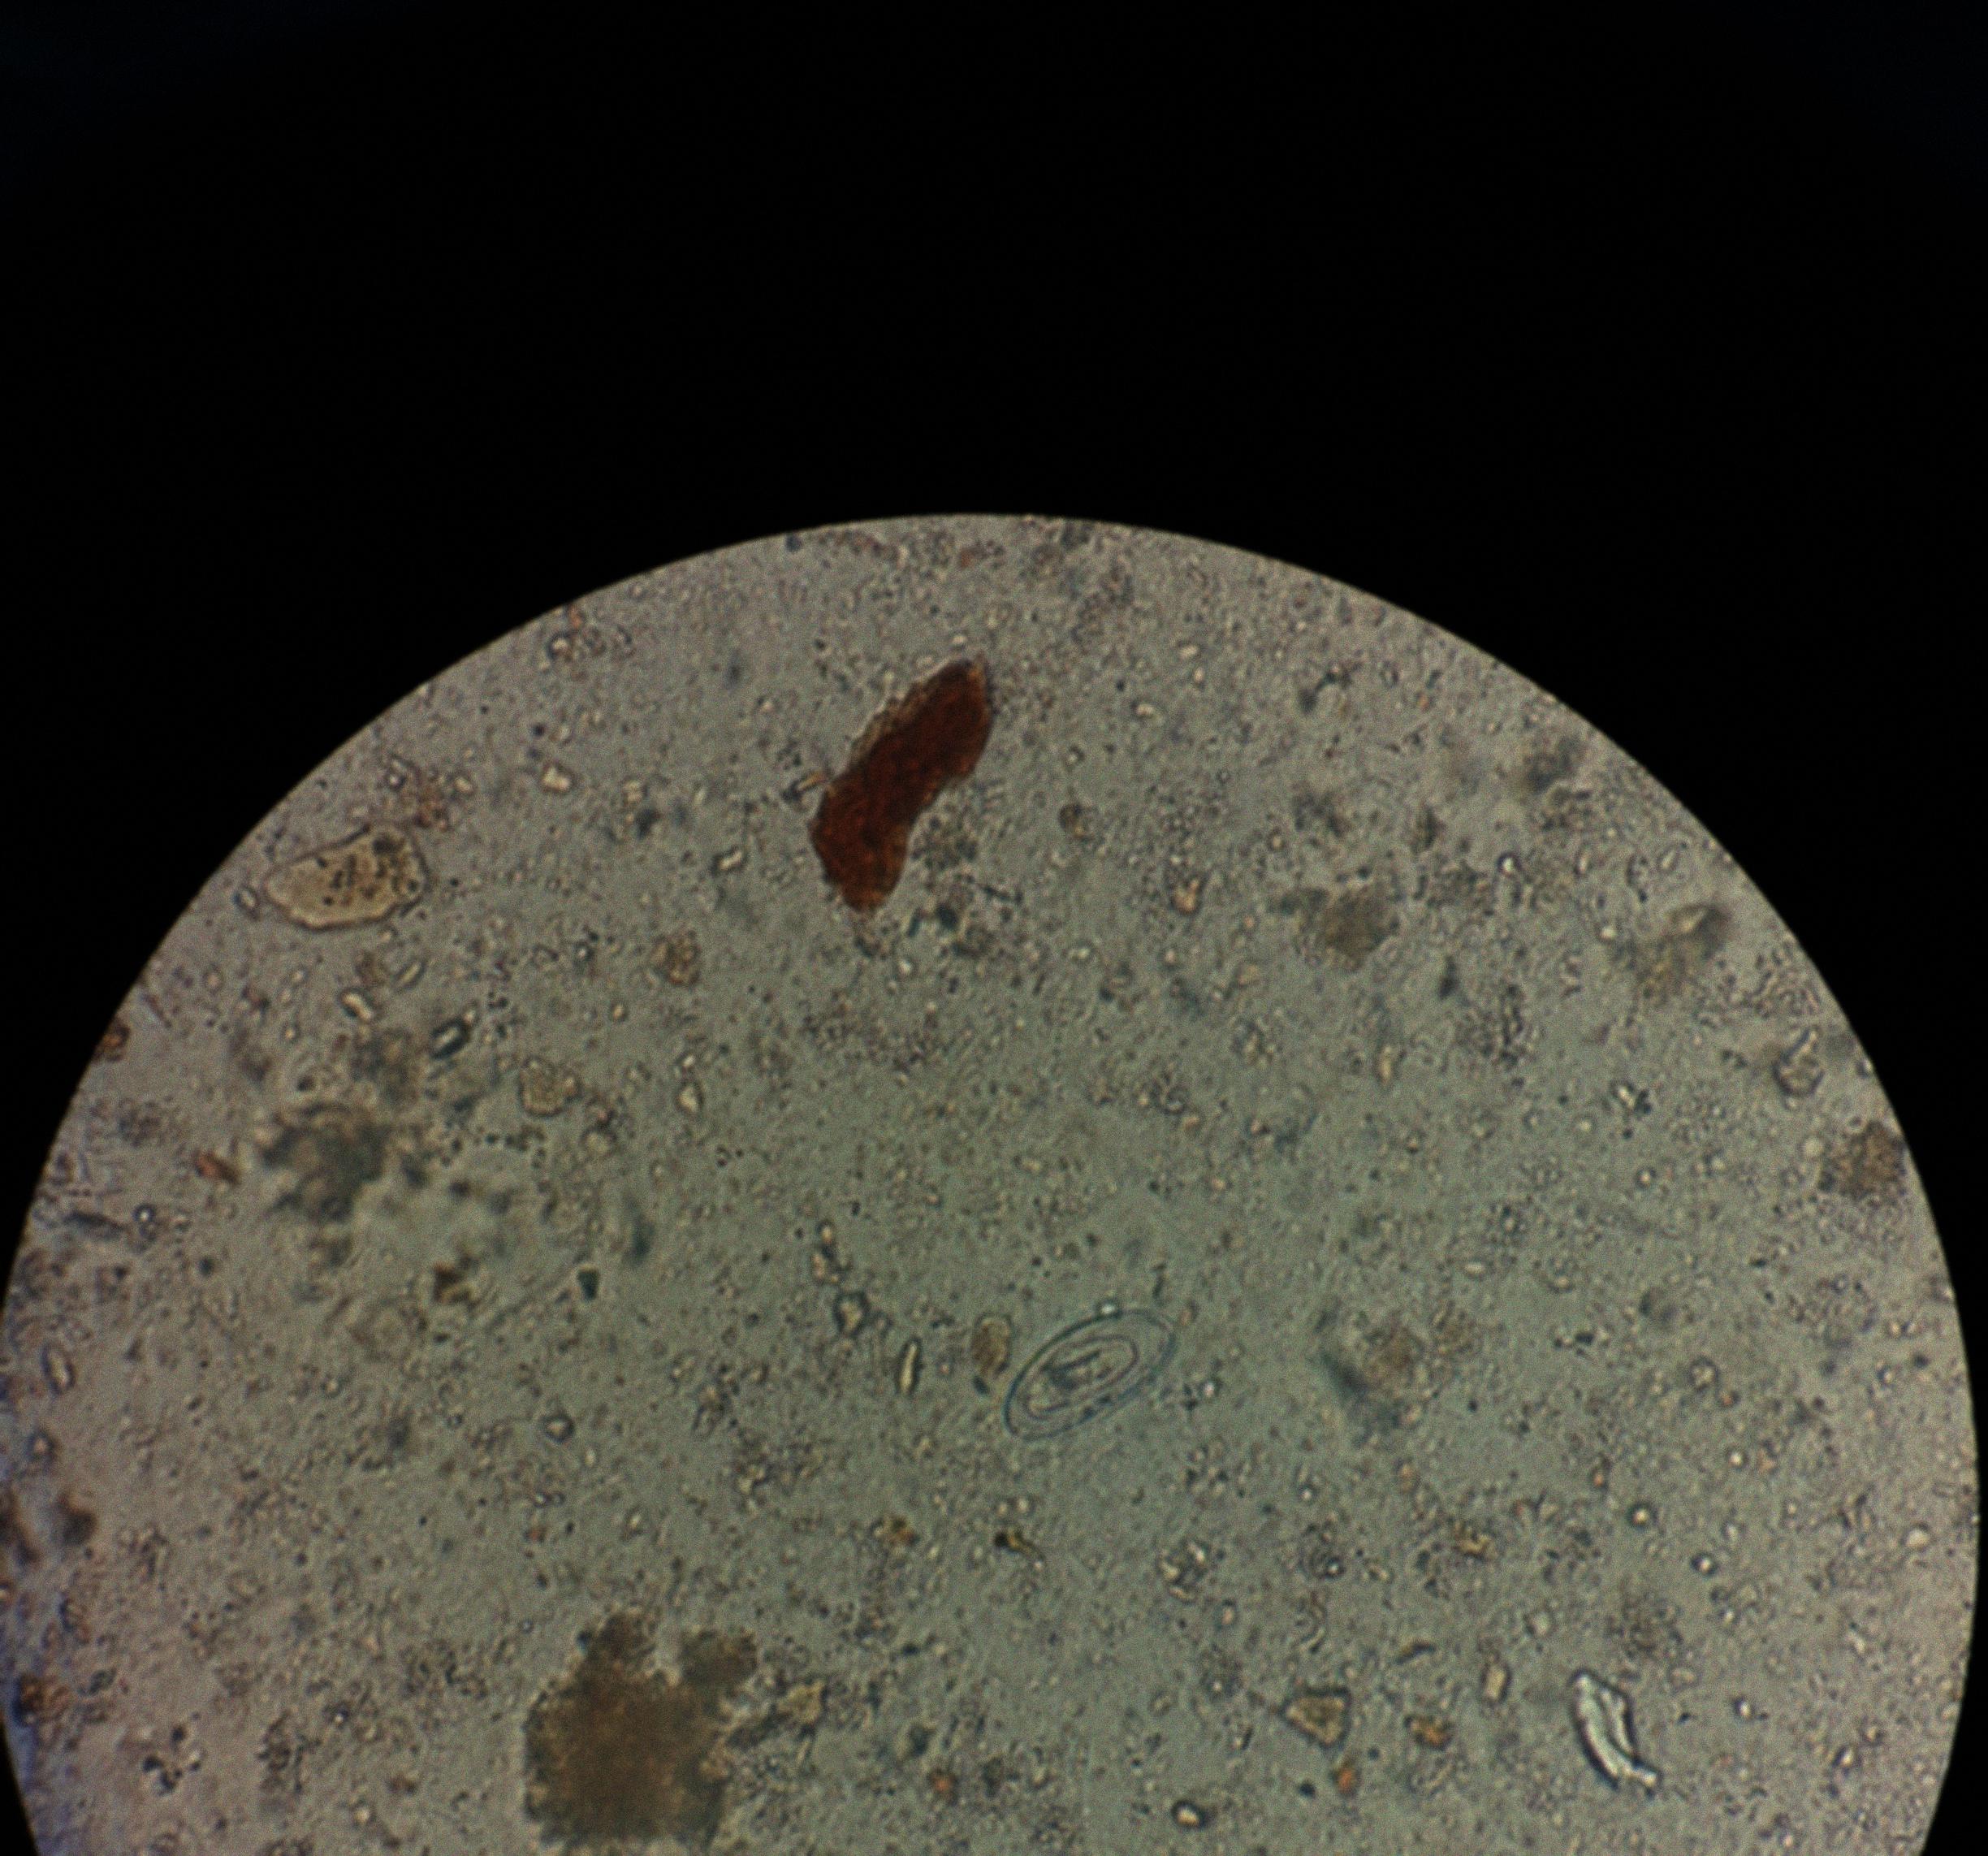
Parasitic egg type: Enterobius vermicularis